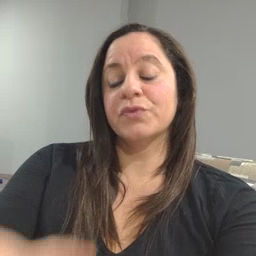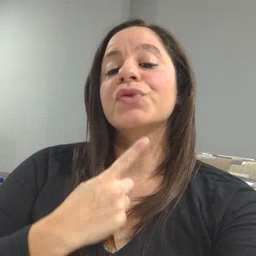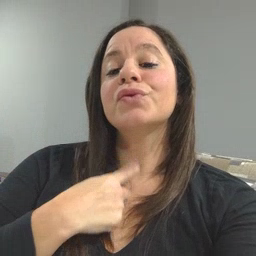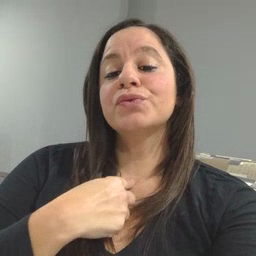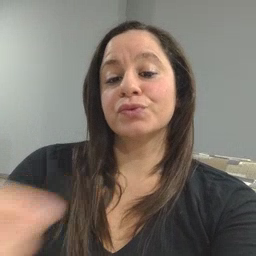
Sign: thirsty